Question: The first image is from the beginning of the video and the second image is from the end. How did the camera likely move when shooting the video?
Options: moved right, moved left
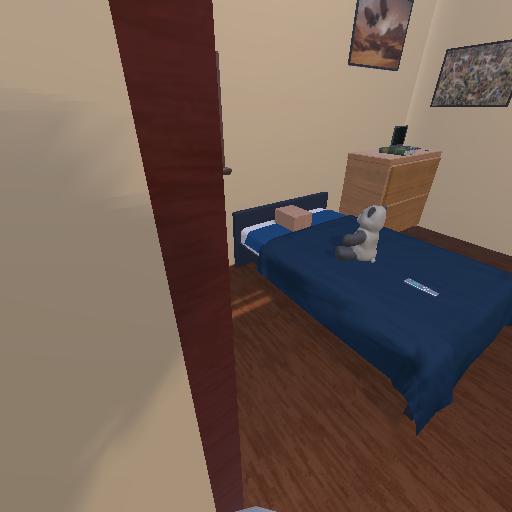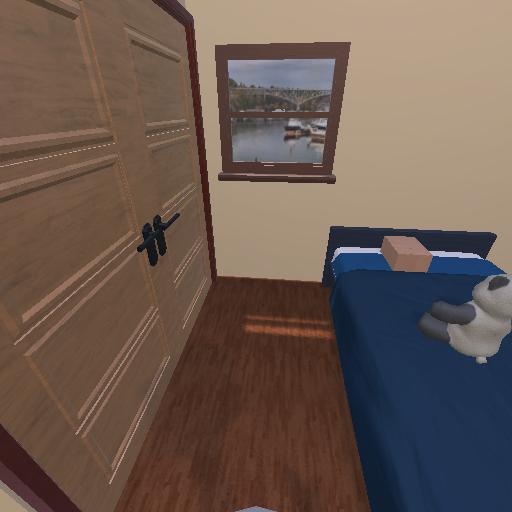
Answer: moved right